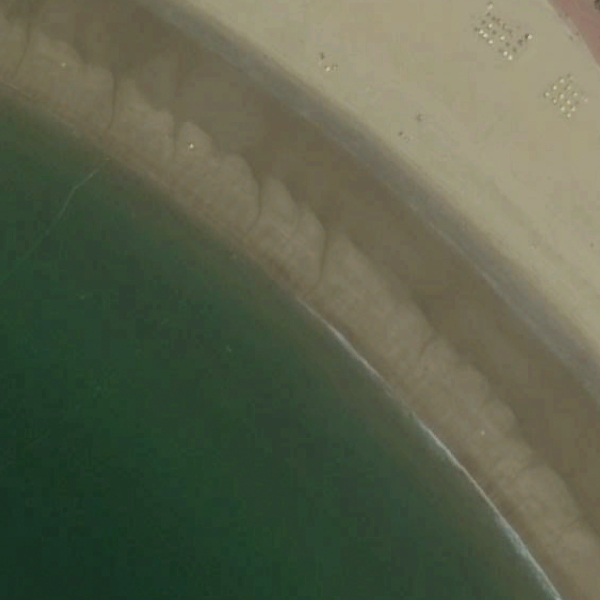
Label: Beach